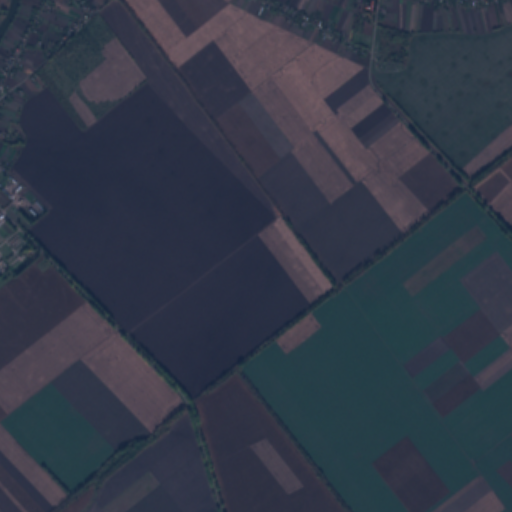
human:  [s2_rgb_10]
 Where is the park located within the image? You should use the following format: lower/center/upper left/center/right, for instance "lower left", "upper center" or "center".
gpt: The park is located in the upper right of the image.
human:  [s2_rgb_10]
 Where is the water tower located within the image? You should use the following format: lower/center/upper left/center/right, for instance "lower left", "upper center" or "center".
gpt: The water tower is located in the center left of the image.
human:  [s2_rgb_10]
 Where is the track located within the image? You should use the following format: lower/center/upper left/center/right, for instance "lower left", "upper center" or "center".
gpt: There is no track in the image.